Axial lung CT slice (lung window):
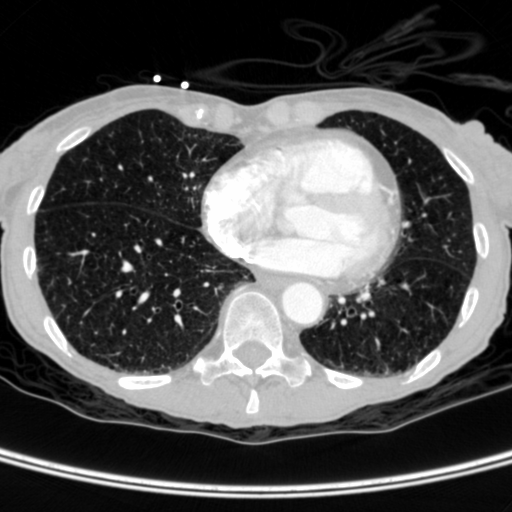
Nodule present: no